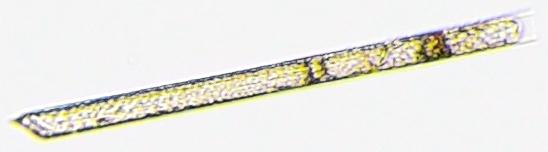
Label: Rhizosolenia